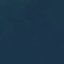
Land use / land cover: SeaLake